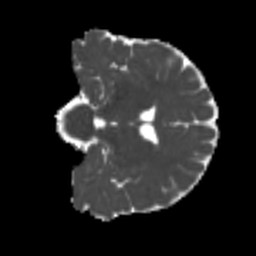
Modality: MD
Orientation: coronal
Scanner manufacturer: siemens
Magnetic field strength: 3 T
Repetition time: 4 s
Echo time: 0.0594 s